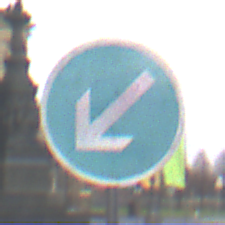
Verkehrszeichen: VorgeschriebeneVorbeifahrtLinks
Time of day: MorningAfternoon
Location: Outdoor (Urban)
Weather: PartlyCloudy
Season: NotSpecified
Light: Natural